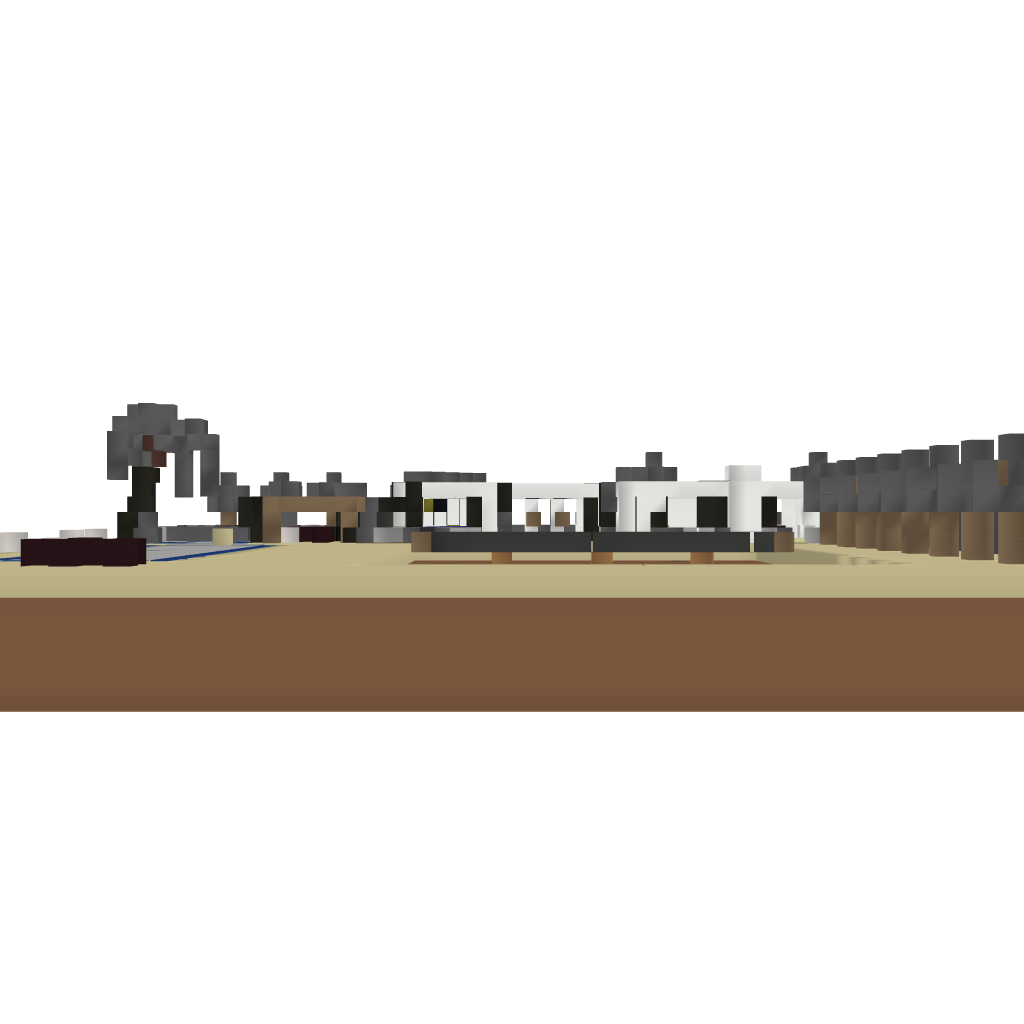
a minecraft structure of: Guest House With tennis Court